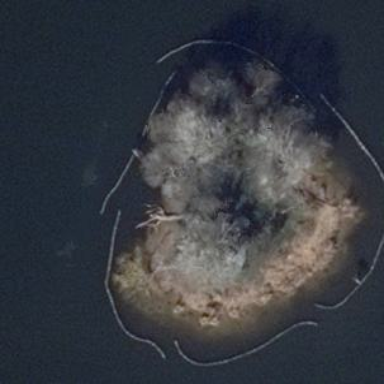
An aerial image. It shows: Broadleaved woodland on small islet.